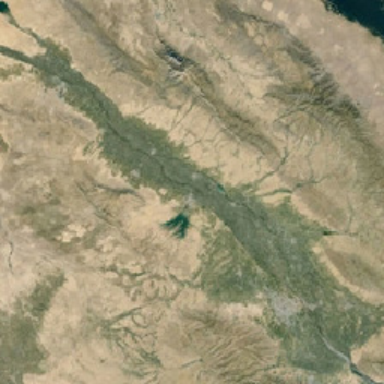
The mountain contains a little forest while other areas are bald .